Question: I am having a bit of trouble with android relative layout. I want the textview with the text "Maze" to appear in the center of two buttons: quit and play. However, the text is not appearing.
'''
<RelativeLayout xmlns:android="http://schemas.android.com/apk/res/android"
xmlns:tools="http://schemas.android.com/tools"
android:layout_width="match_parent"
android:layout_height="match_parent"
android:paddingBottom="@dimen/activity_vertical_margin"
android:paddingLeft="@dimen/activity_horizontal_margin"
android:paddingRight="@dimen/activity_horizontal_margin"
android:paddingTop="@dimen/activity_vertical_margin"
tools:context="ui.AMazeActivity" >
<View
android:layout_width="match_parent"
android:layout_height="wrap_content"
android:background="#333333"
android:layout_alignBottom="@+id/play"
android:layout_alignParentTop="true"/>
<Button
android:id="@+id/quit"
android:layout_width="wrap_content"
android:layout_height="wrap_content"
android:layout_alignParentStart="true"
android:layout_alignParentTop="true"
android:text="@string/quit_button_text"
android:textColor="@android:color/white"/>
<Button
android:id="@+id/play"
android:layout_width="wrap_content"
android:layout_height="wrap_content"
android:layout_alignParentEnd="true"
android:layout_alignParentTop="true"
android:text="@string/play_button_text"
android:textColor="@android:color/white"/>
<TextView
android:id="@+id/text_view"
android:layout_width="wrap_content"
android:layout_height="wrap_content"
android:gravity="center"
android:layout_toStartOf="@+id/quit"
android:layout_toEndOf="@+id/play"
android:layout_alignBottom="@+id/quit"
android:layout_alignTop="@+id/quit"
android:text="@string/maze_textview_text"
android:textColor="@android:color/white"/>
</RelativeLayout>
'''
Here is the picture: (Note that Maze text should appear in between quit and play)

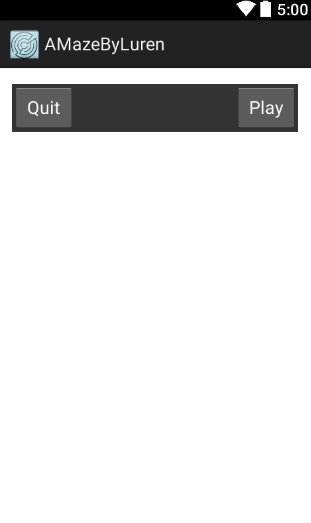
Answer: Try this:
'''
<TextView
android:id="@+id/text_view"
android:layout_width="wrap_content"
android:layout_height="wrap_content"
android:gravity="center"
android:layout_toStartOf="@+id/play"
android:layout_toEndOf="@+id/quit"
android:layout_alignBottom="@+id/quit"
android:layout_alignTop="@+id/quit"
android:text="@string/maze_textview_text"
android:textColor="@android:color/white"/>
'''